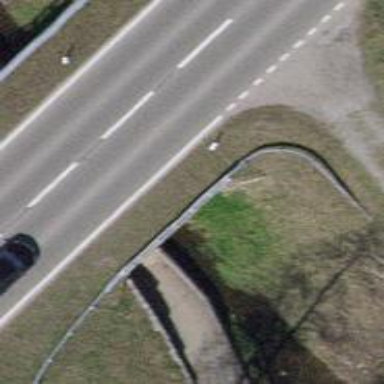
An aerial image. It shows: Cycleway bridge with asphalt surface.